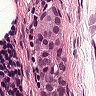
Metastatic tissue present: yes